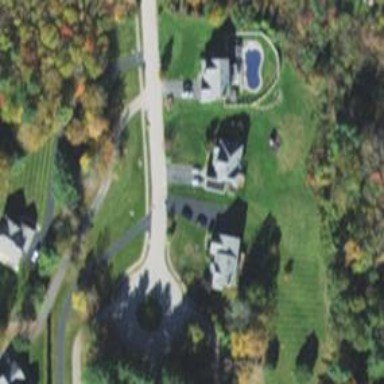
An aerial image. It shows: Residential driveway serving as service road.